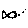
Label: fish